Question: I am trying to change background color items from stackoverflow main list. I am looking for only items with attribute 'tagged-interesting' (topics with orange background).

I noticed the code works only if I add 'alert('elements')'. Without that my code just doesn't start and returns zero amount of found elements.
What am I doing wrong?
Here is my code:
'''
$(document).ready(function () {
var elements = document.getElementsByClassName('tagged-interesting');
//alert('elements');
var length = elements.length;
for (var i = 0; i < length; i++)
{
var element = elements[i];
element.setAttribute('style', '!important; background-color:#b0ddee; padding:5px')
}
});
'''
---
Changed also to this form but without any result..
'''
$(document).ready(function () {
var elements = document.getElementsByClassName('tagged-interesting');
//alert('elements');
var length = elements.length;
for (var i = 0; i < length; i++)
{
var element = elements[i];
element.setAttribute('style', 'background-color:#b0ddee !important; padding:5px;')
}
});
'''
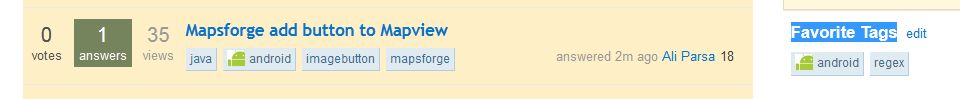
Answer: '''
// ==UserScript==
// @name test
// @namespace http://stackoverflow.com
// @version 1.0
// @description http://stackoverflow.com/questions/26156245/interesting-element-background-color-from-stackoverflow-list-force-change
// @include http://stackoverflow.com/*
// @author zanetu
// @grant GM_addStyle
// ==/UserScript==
GM_addStyle('.tagged-interesting {background-color:#b0ddee; padding:5px}');
'''